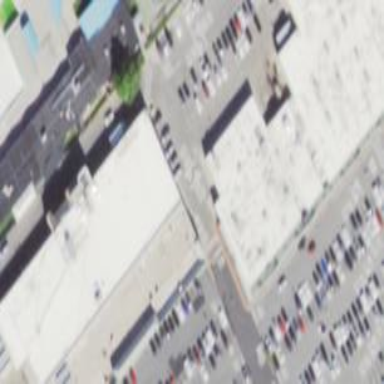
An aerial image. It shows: Retail building.